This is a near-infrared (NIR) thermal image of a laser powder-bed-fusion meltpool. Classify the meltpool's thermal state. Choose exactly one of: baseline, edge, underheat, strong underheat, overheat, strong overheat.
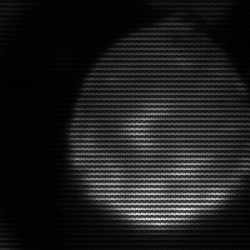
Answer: edge